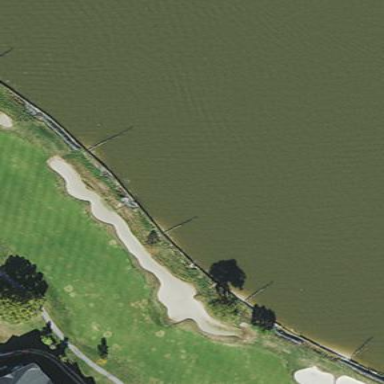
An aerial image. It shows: Golf bunker filled with sandy terrain.